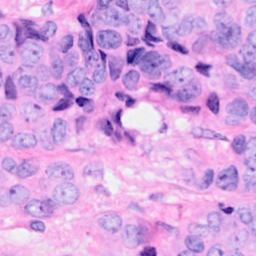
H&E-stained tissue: Breast